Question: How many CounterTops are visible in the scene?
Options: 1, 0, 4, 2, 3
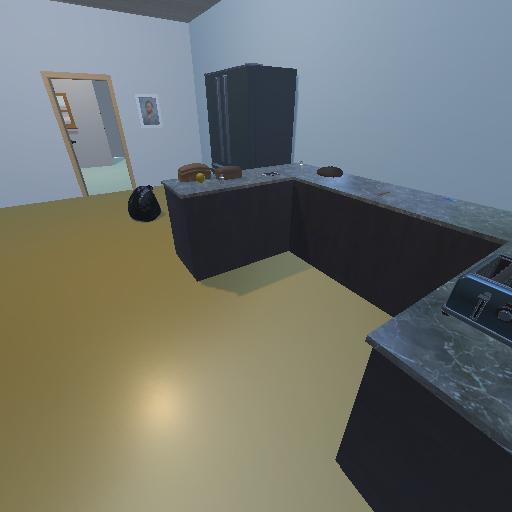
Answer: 1